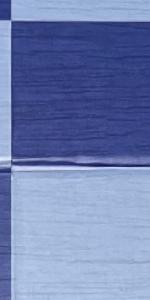
Label: Empty